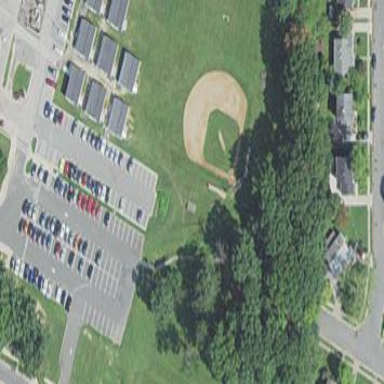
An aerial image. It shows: Baseball pitch for leisure land activities.